Interaction volume radius: 5 \u00c5
Interaction volume height: 30 \u00c5
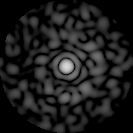
Disorder parameter: 0.8663